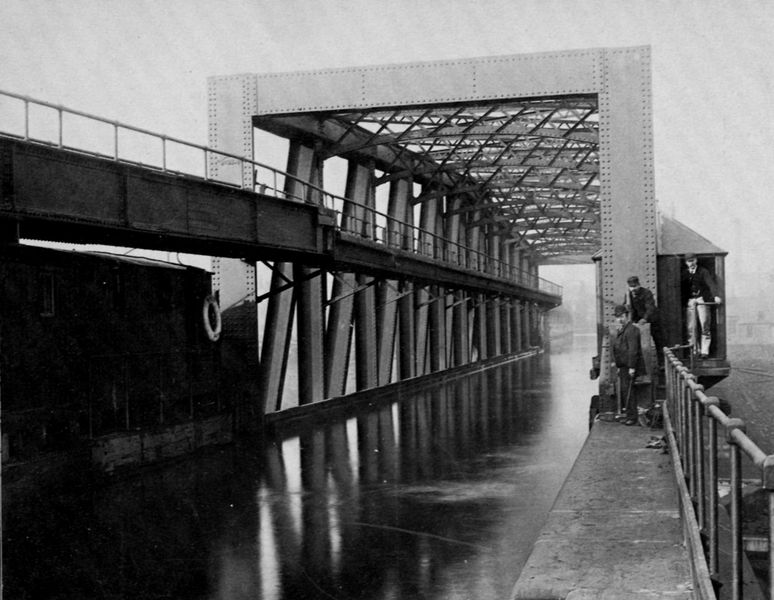
Titel: Manchester Schiffkanal, der Barton Aquädukt
Künstler: Francis Frith
Schlagwörter: himmel, mann, schatten, wasser, weiß, fluss, menschen, see, stadt, frankreich, grau, hut, hüte, licht, männer, pfeiler, schwarz, strasse, dach, eis, gebäude, haus, weg, herren, zylinder, kappen, mütze, mützen, architektur, herr, wache, bach, häuser, nass, spiegelung, brücke, brüstung, gitter, kanal, boden, drei, arbeit, boot, kopfbedeckung, jungen, moderne, steifen, arbeiter, industrie, schiffahrt, flus, treppe, soldaten, streifen, metall, geländer, junge, nieten, ring, tor, reflexion, halle, foto, fotografie, photographie, regen, eingang, eisen, gang, eckig, laufgang, balustrade, beton, technik, feuchtigkeit, schwarz weiss, gehweg, angel, bahnhof, photo, werkzeug, industrialisierung, eisenbahn, konstruktion, stahlbrücke, fachwerk, staße, eisenkonstruktion, stahl, träger, streben, wachen, wachposten, bau, reifen, konstrukt, eisem, angler, brückenbogen, durchfahrt, statik, stahlkonstruktion, eisenbrücke, stahlträger, stahlbau, stahlskelett, feucht, nässe, fachwerkträger, schleuse, pont, wasseer, brückenhaus, staudamm, schraube, eiffel, rettungsring, hochbau, brückenhäuschen, effeil, himmrl, industriekultur, métal, sachfotografie, stahlfachwerk, stahö, états unis, zylnder, geläner, eisne, 19. jhd, scheuse, schifsbrücke, schiffsbrücke, fühes 20. jhd, kontrukt